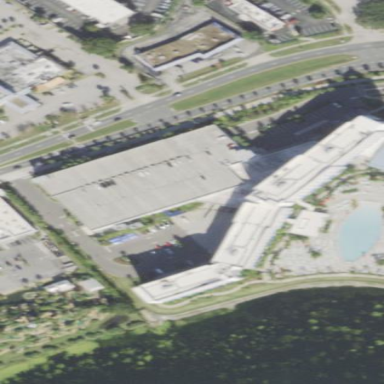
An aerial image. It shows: Multi-storey parking building.